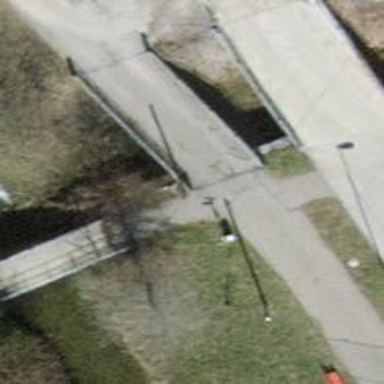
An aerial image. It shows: Lift gate barrier.